Question: I am trying to determine the exact behaviour and potential limitations of the so-called 'Extended Pub-Sub architecture' from the <URL>.

XPUB and XSUB are described:
> We need XPUB and XSUB sockets because ZeroMQ does subscription forwarding from subscribers to publishers. XSUB and XPUB are exactly like SUB and PUB except they expose subscriptions as special messages. The proxy has to forward these subscription messages from subscriber side to publisher side, by reading them from the XSUB socket and writing them to the XPUB socket. This is the main use case for XSUB and XPUB.
I've set up a the XSUB and XPUB sockets as the and of a proxy, and have another pair of PAIR sockets wired into the port. This allows me to observe the messages being passed through the proxy.
In my architecture each node is both a PUB and a SUB. Essentially I'm hoping this XPUB/XSUB proxy will provide a shared bus, with topic-prefix subscriptions.
After a SUB node connects, it must subscribe with a (potentially empty) topic. This causes a one-frame message to be transmitted through the proxy. Assuming my topic is '{0xff 0xFF}', the message is:
'''
{0x01 0xFF 0xFF}
'''
The leading '0x01' indicates a subscription, followed by the topic bytes. A similar message with a '0x00' instead of a '0x01' represents an unsubscribe.
What I am concerned about is where exactly the subscription information is kept in this architecture.
According to the guide:
> From ZeroMQ v3.x, filtering happens at the publisher side when using a connected protocol ('tcp://' or 'ipc://').
If filtering is indeed performed on the publisher side, then is it a problem if a SUB subscribes a PUB comes online? Will the PUB be informed of pre-existing subscriptions, perhaps from XSUB?
My system will have nodes with dynamic lifetimes. Will this be an issue, and are there any other issues I should be aware of?
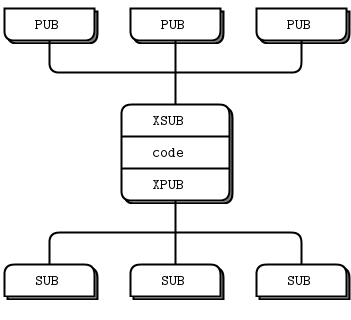
Answer: > If filtering is indeed performed on the publisher side, then is it a problem if a SUB subscribes before a PUB comes online?
No, that will work itself out.
> Will the PUB be informed of pre-existing subscriptions, perhaps from XSUB?
Yes exactly.
> My system will have nodes with dynamic lifetimes. Will this be an issue, and are there any other issues I should be aware of?
You'll lose published messages that have no subscribers, so either create a proxy that windows published messages or make subscribers ask publishers to re-publish and have idempotent handling of messages.
<URL>, it will all work, but if you publish a ping before the pong subscriber is started, it will be lost.